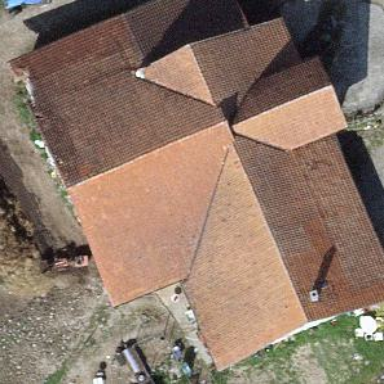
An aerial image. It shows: Detached building.